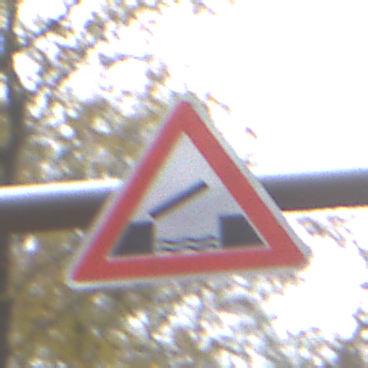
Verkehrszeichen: BeweglicheBruecke
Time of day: MorningAfternoon
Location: Outdoor (Nature)
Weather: Overcast
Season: Autumn
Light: Natural